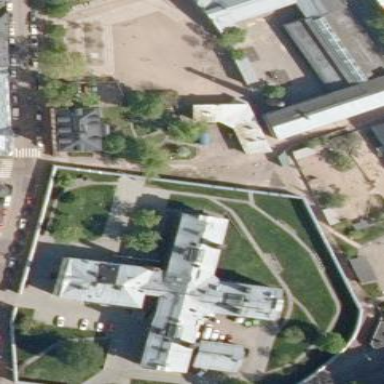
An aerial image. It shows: Hotel building that used to be prison.